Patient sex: M
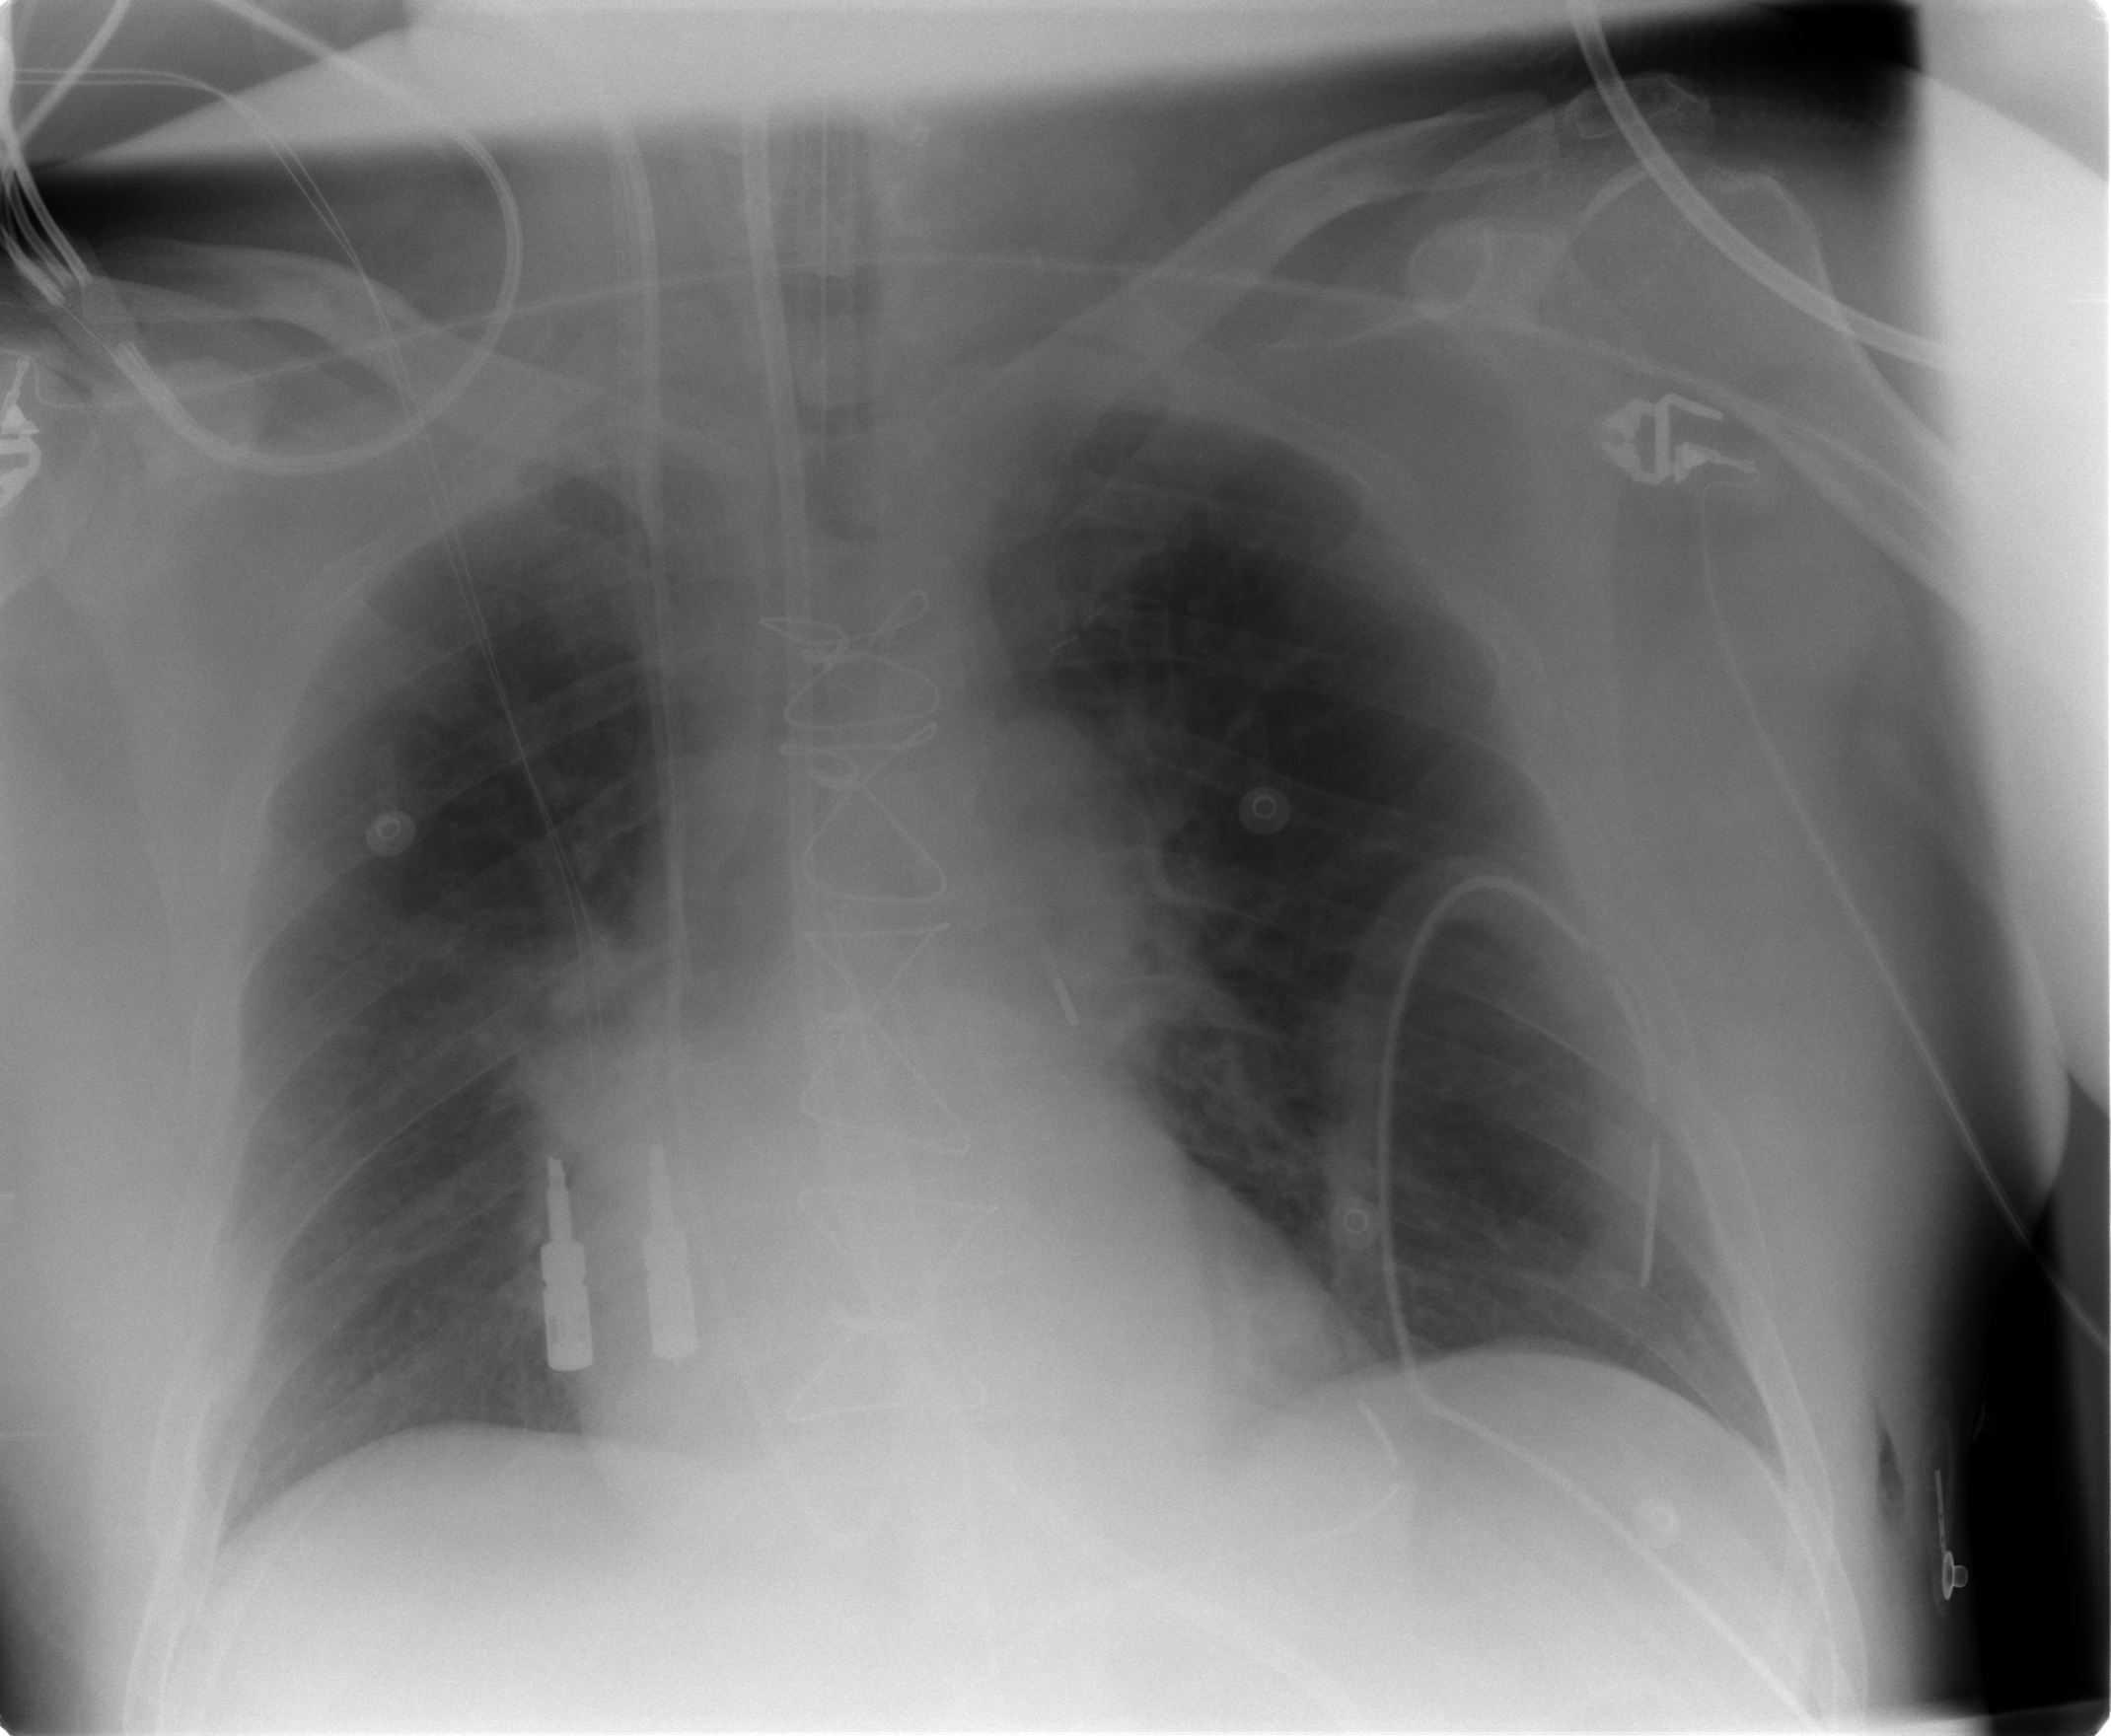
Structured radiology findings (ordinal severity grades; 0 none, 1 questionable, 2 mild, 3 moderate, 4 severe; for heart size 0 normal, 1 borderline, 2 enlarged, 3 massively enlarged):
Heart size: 0
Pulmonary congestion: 1
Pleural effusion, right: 0
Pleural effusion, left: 0
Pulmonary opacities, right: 1
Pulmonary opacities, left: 0
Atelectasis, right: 0
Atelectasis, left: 0